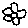
Label: flower